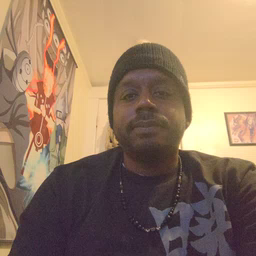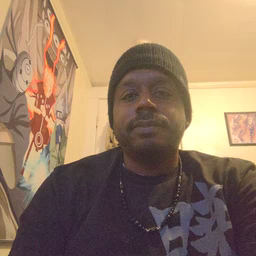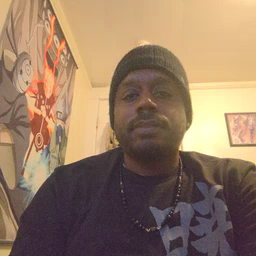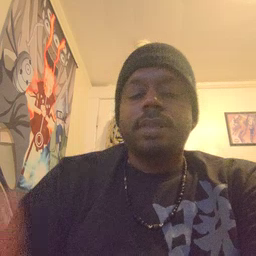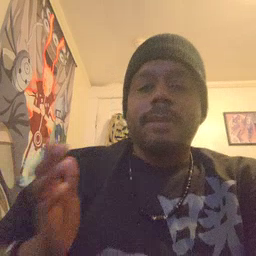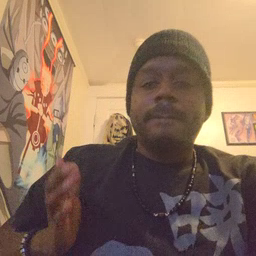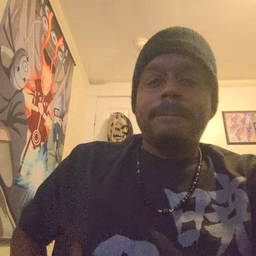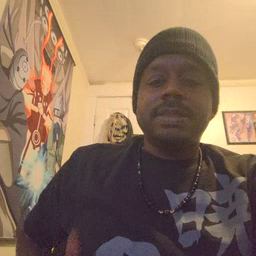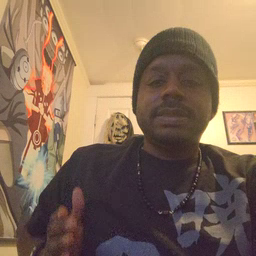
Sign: beside